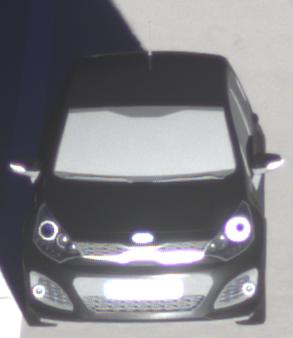
Make: KIA
Model: Rio 1.2
Detailed model: Rio (UB)
Model produced from: 2011/09
Model produced until: 2015/01
Doors: 3
Color: black
Road condition: dry road
Daytime: sunrise or sunset
Contrast: high contrast